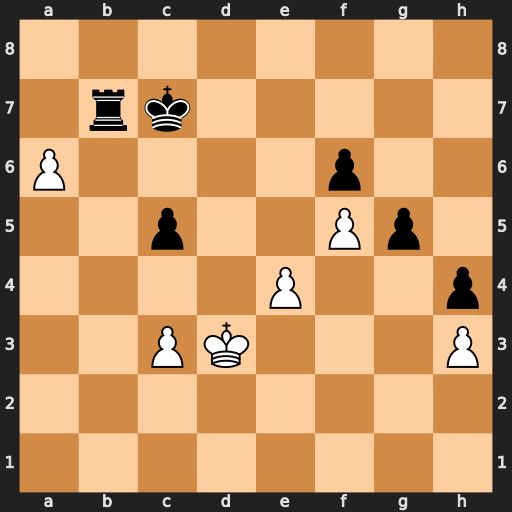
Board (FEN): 8/1rk5/P4p2/2p2Pp1/4P2p/2PK3P/8/8
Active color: w
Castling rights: -
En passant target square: -
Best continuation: axb7 g4 Ke2 gxh3 Kf1 Kxb7 e5 h2 Kg2 h1=Q+ Kxh1